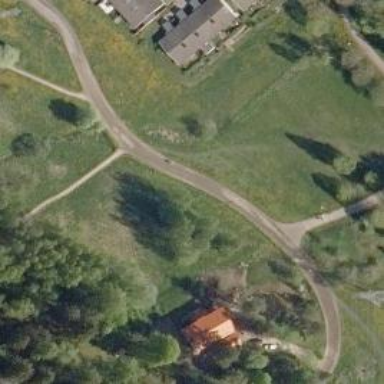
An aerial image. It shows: Path.